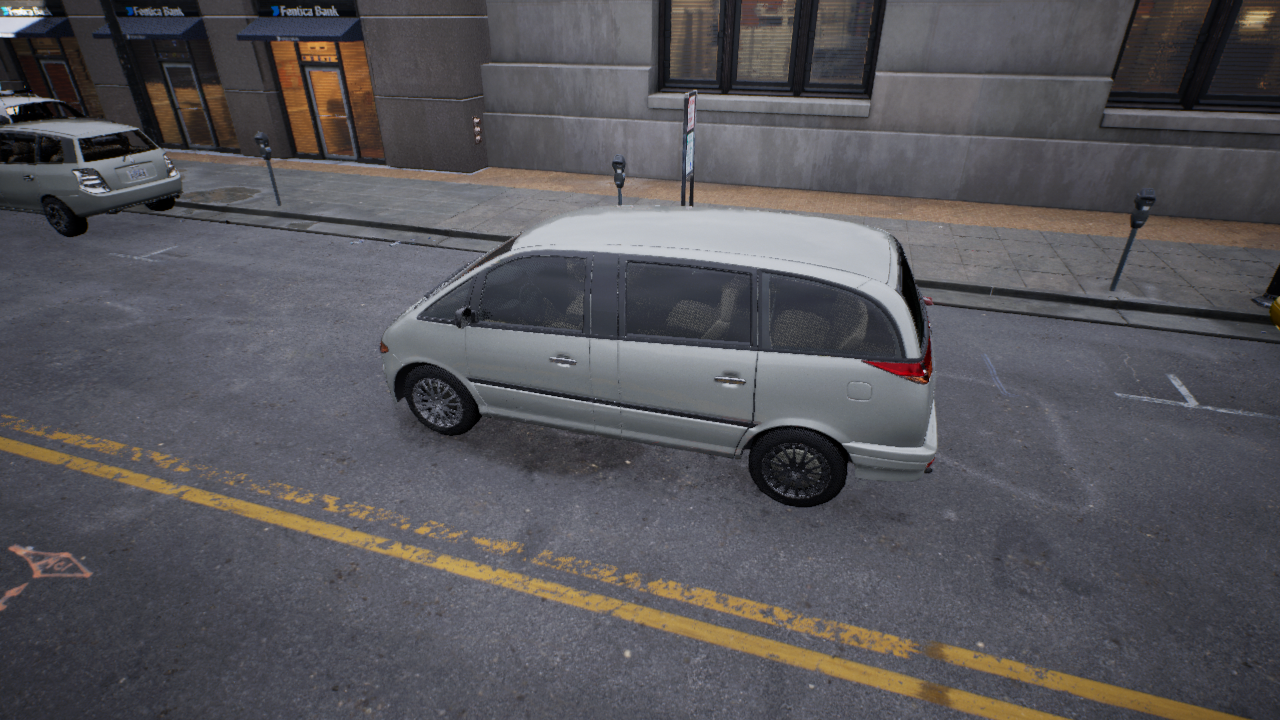
Venue: downtown
Lighting: clear day
Vehicle rig: minivan